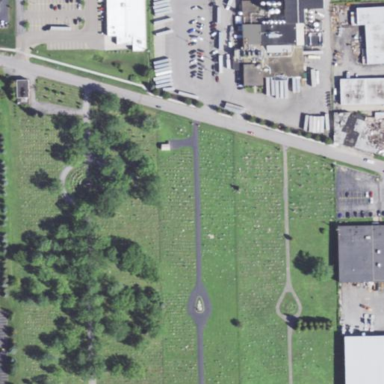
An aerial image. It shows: Cemetery.